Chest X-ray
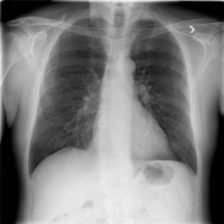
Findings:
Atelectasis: negative
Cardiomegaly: negative
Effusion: negative
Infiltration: positive
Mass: negative
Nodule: negative
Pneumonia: negative
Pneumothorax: negative
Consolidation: negative
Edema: negative
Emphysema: negative
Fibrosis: negative
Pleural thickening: negative
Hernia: negative